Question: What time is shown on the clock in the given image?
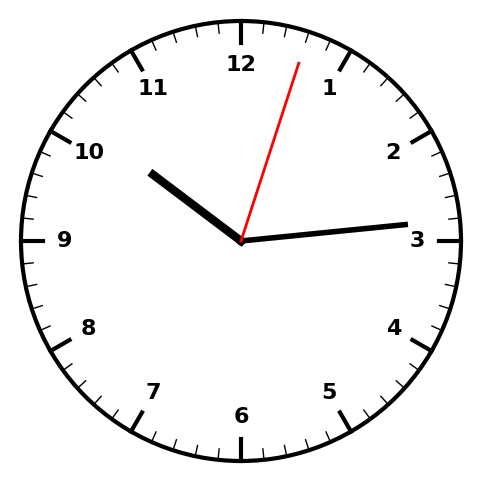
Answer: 10:14:03